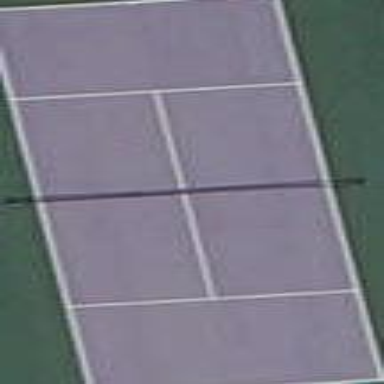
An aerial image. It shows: Tennis court on pitch.